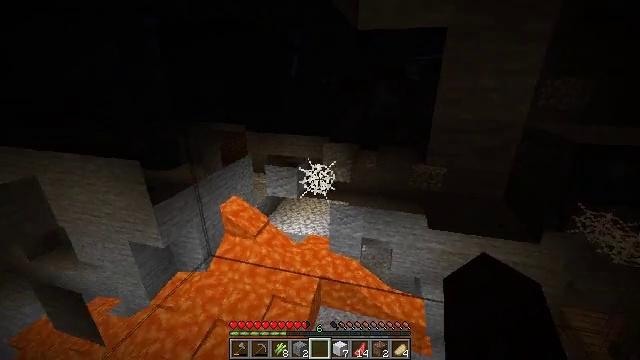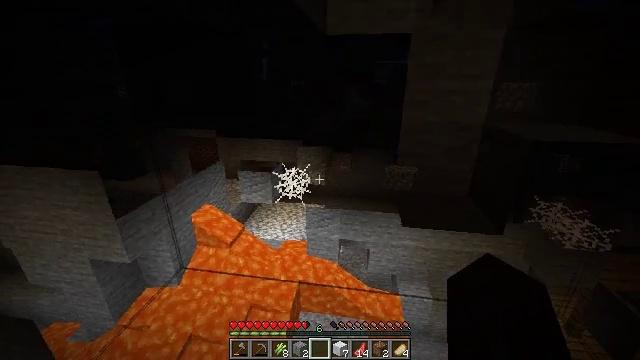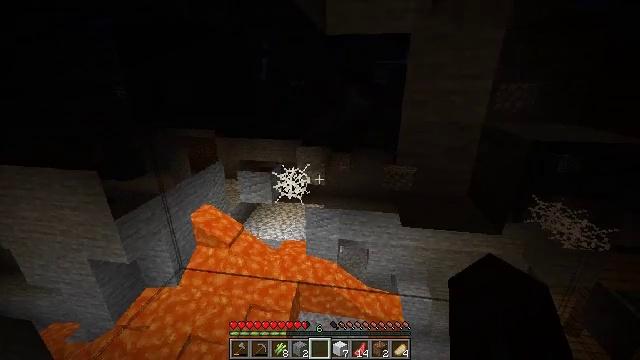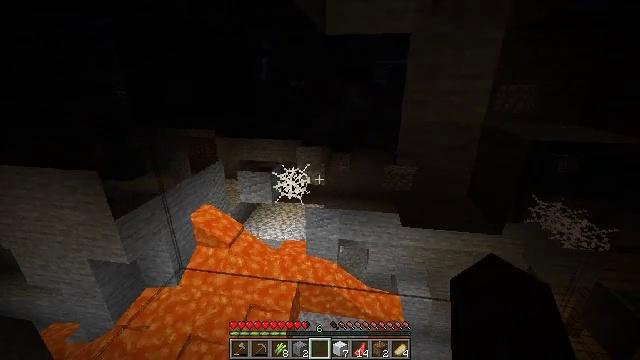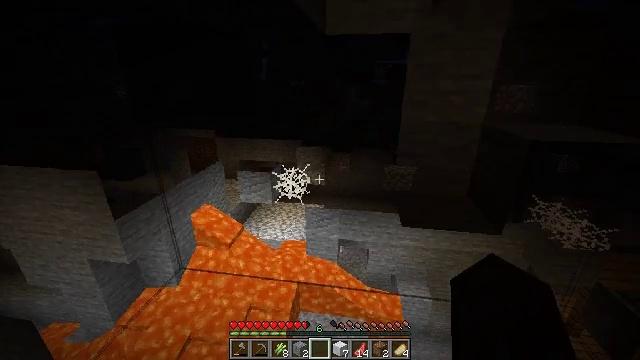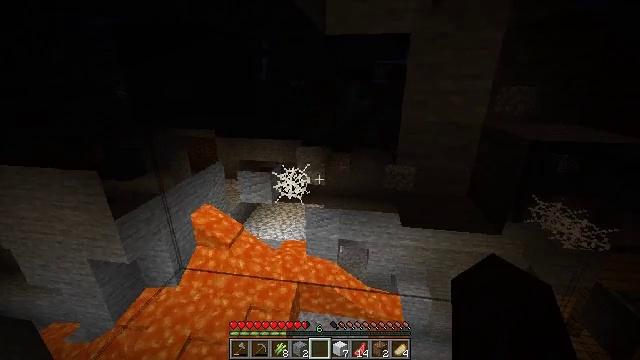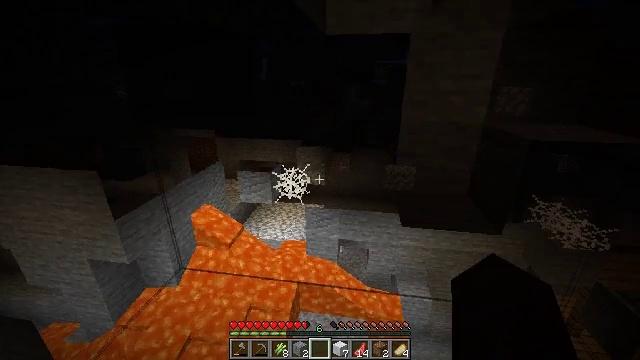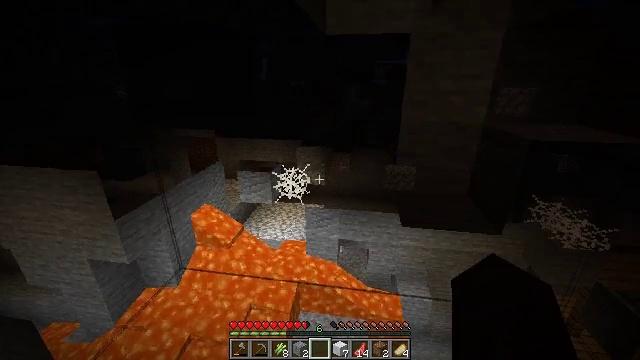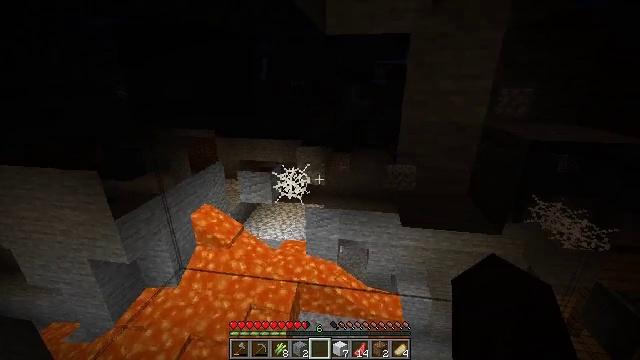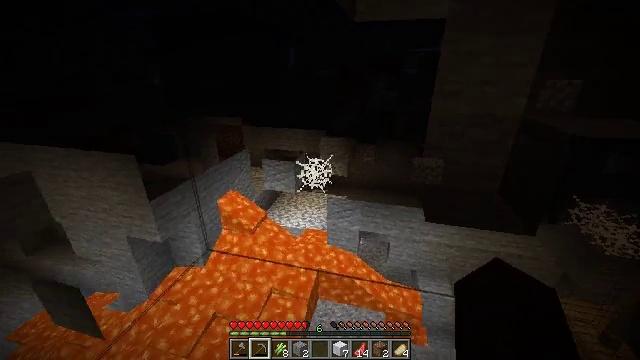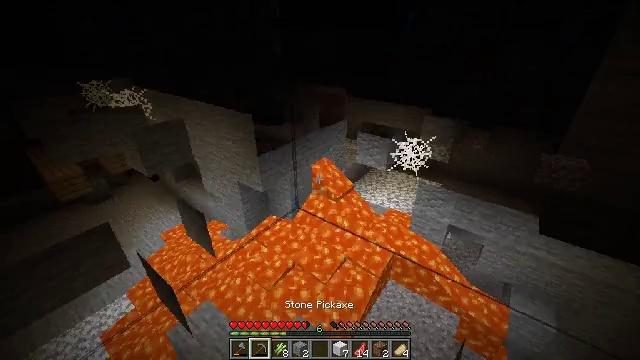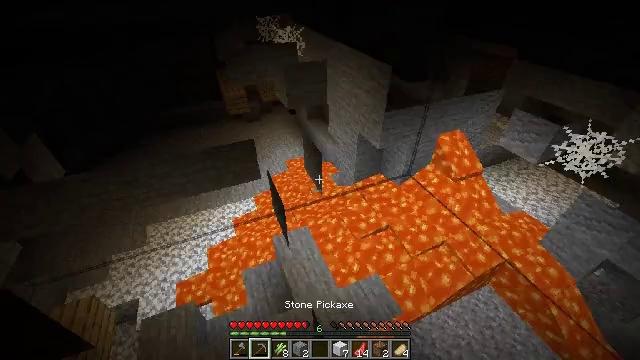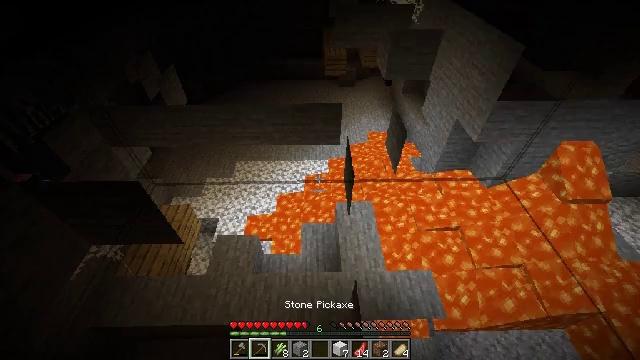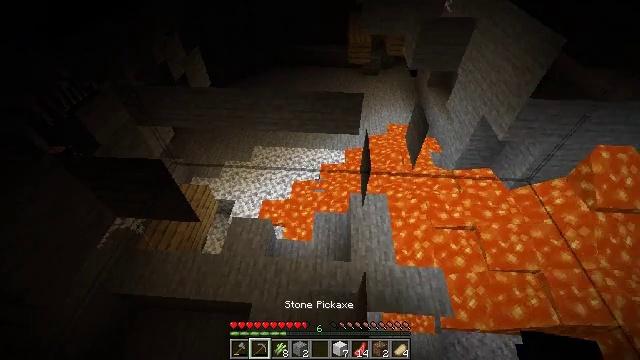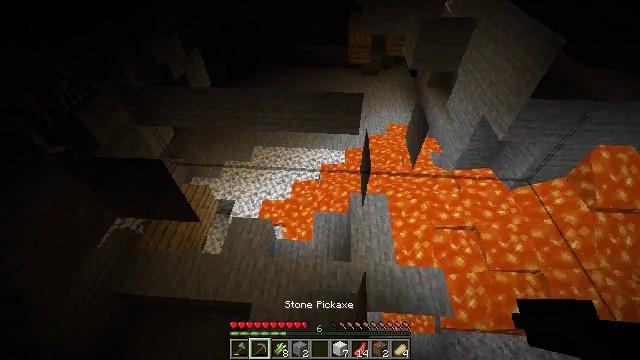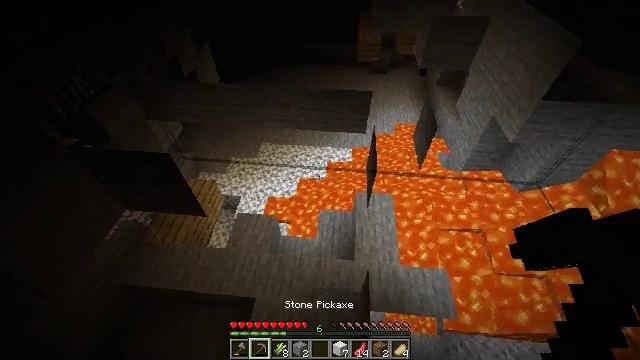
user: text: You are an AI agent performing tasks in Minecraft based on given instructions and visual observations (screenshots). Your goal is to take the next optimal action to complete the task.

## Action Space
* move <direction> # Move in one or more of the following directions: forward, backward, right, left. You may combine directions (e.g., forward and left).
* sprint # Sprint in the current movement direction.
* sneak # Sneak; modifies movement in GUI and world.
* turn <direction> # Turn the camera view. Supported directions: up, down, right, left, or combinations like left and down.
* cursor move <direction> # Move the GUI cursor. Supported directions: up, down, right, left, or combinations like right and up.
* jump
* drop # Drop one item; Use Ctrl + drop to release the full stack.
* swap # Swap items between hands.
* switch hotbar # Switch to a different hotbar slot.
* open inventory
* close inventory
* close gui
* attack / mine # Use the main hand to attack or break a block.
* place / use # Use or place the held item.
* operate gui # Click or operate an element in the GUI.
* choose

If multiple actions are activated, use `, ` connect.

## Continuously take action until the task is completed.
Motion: motion action
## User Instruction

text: Attack the composter to add it to your inventory.
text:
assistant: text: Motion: turn right
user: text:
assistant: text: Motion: no_op
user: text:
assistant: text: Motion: no_op
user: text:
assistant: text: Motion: no_op
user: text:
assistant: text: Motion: no_op
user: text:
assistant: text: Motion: no_op
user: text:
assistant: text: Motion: no_op
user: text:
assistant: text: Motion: no_op
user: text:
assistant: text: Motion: turn left and down, switch to hotbar 2
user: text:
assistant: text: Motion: turn left and down, switch to hotbar 2
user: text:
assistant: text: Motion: turn left and down
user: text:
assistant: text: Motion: turn left and down
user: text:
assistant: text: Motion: turn left and down
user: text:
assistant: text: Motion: no_op
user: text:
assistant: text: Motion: turn left
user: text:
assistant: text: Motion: turn left and up
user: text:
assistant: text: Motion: no_op
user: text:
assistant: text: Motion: no_op
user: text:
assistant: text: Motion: turn left
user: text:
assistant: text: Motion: turn left and down
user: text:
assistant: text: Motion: turn left and down, attack / mine
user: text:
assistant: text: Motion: turn left and down, attack / mine
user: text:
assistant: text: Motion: turn left, attack / mine
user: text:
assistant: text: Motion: turn left and down, attack / mine
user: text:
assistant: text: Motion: turn left and down, attack / mine
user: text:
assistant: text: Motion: turn right, attack / mine
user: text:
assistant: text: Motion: attack / mine
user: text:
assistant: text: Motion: attack / mine
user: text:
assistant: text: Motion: attack / mine
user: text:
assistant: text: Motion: attack / mine